Interaction volume radius: 5 \u00c5
Interaction volume height: 10 \u00c5
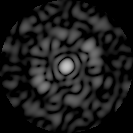
Disorder parameter: 0.8091